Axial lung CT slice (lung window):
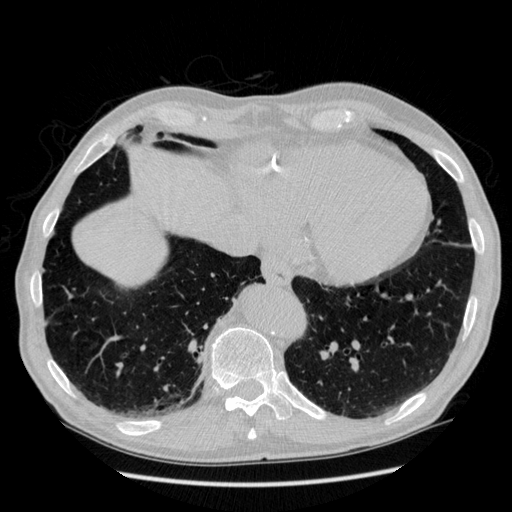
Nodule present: no